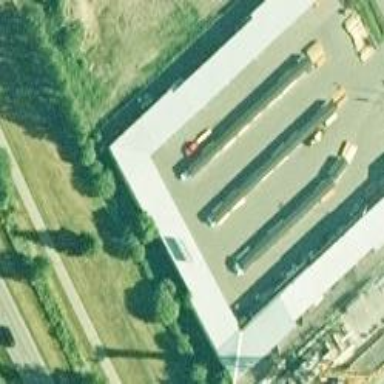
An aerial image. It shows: Commercial building that serves as trade shop.